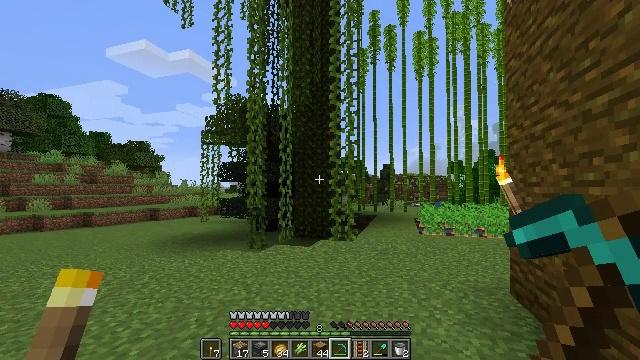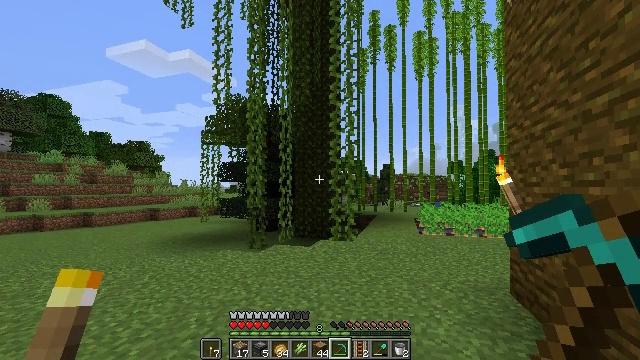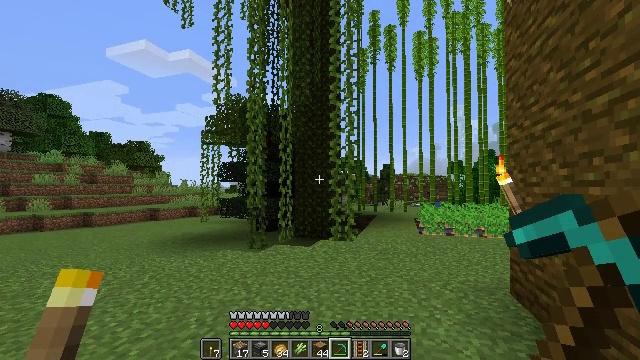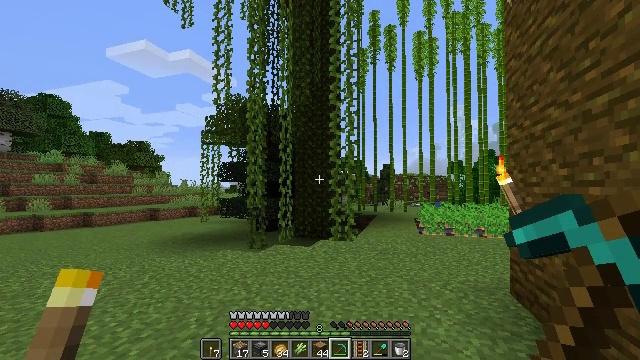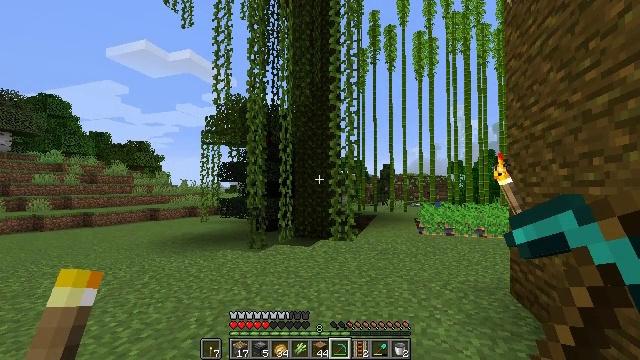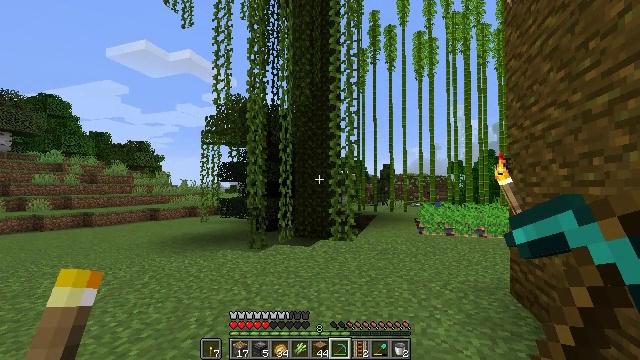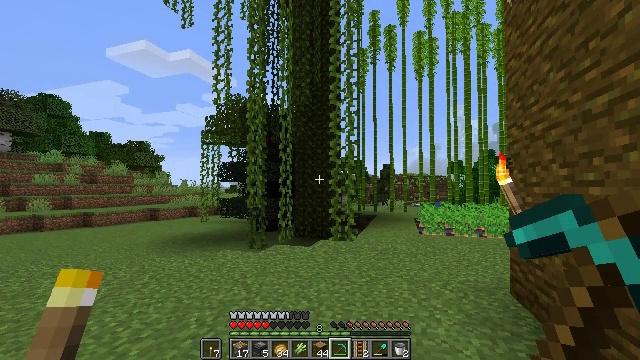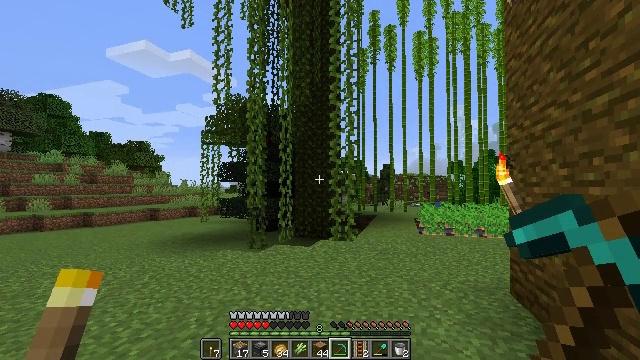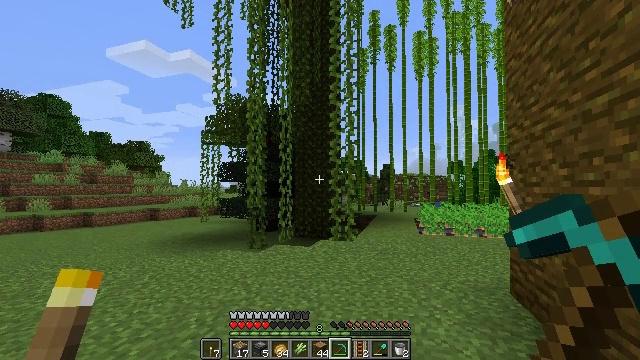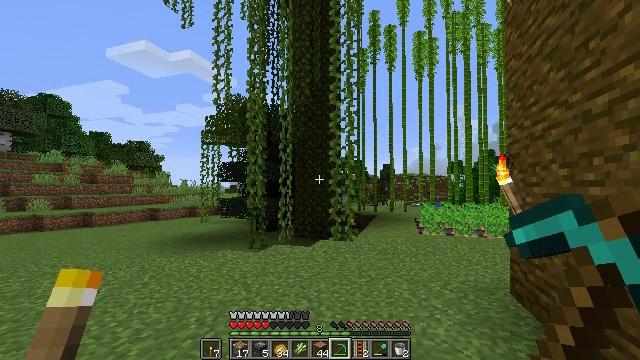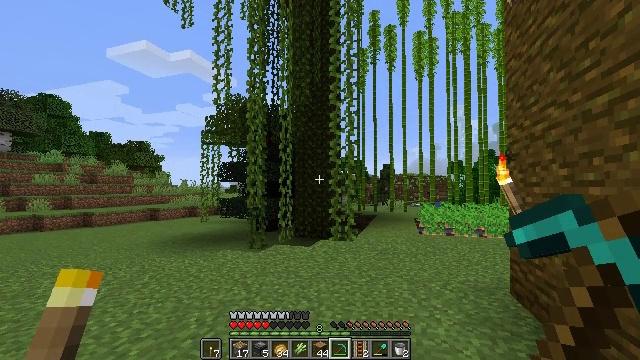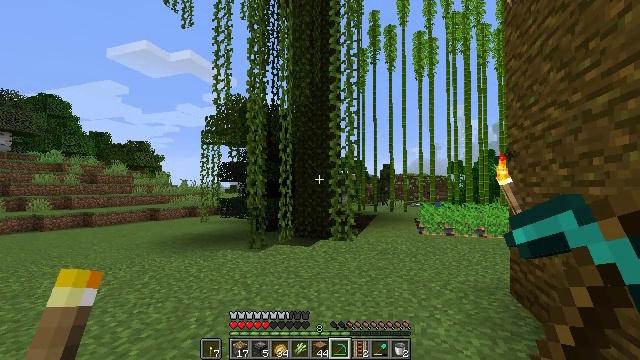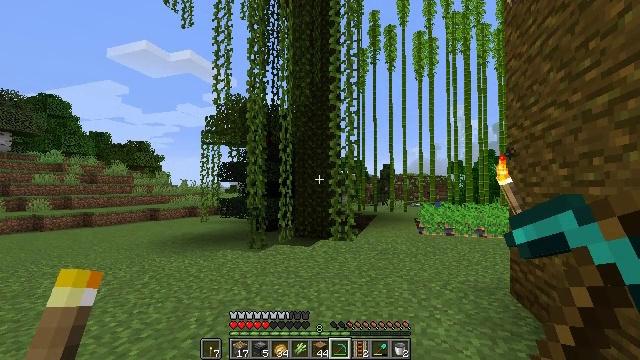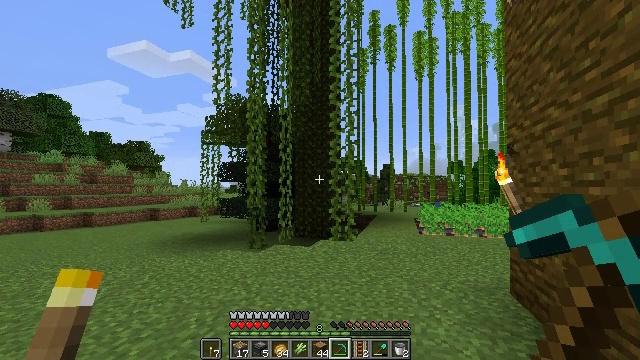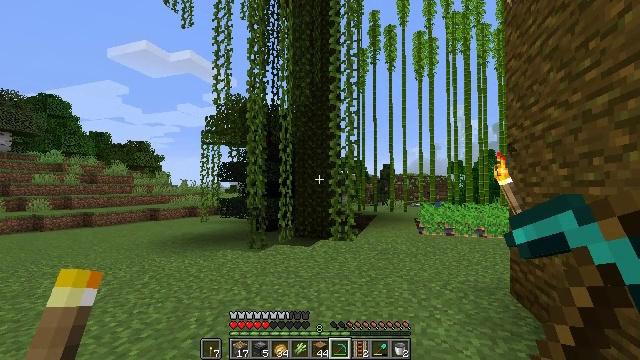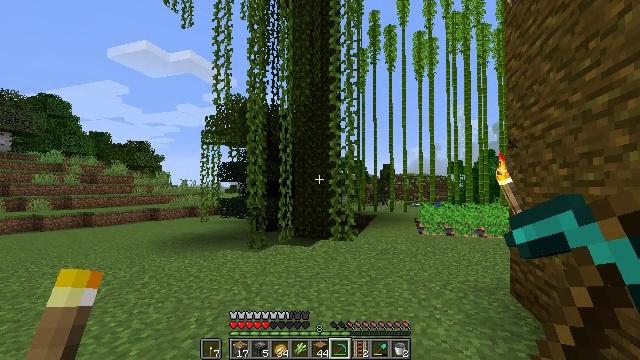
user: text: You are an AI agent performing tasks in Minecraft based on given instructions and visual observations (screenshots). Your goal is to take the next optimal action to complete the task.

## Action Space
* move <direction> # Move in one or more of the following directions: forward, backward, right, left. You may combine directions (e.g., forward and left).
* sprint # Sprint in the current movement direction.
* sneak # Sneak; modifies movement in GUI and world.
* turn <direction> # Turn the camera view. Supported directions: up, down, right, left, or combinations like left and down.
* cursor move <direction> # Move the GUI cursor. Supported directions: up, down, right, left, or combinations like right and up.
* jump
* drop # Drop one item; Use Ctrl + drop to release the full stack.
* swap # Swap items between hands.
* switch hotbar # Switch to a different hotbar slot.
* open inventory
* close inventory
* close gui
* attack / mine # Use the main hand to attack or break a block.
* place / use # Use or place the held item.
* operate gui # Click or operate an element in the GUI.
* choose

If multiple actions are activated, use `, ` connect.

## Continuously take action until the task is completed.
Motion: motion action
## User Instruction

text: Harvest tall grass for seeds.
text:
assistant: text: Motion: no_op
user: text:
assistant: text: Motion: no_op
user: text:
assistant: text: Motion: no_op
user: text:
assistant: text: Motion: no_op
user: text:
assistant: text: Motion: no_op
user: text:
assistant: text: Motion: no_op
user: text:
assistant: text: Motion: no_op
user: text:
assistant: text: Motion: no_op
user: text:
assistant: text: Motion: no_op
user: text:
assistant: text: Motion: no_op
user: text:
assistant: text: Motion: no_op
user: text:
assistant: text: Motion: no_op
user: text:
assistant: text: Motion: no_op
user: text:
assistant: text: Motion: no_op
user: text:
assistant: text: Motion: no_op
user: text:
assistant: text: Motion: no_op
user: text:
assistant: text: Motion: no_op
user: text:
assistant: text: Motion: no_op
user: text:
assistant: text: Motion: no_op
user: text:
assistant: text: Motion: no_op
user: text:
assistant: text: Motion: no_op
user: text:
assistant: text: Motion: no_op
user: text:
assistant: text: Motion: no_op
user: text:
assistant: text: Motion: no_op
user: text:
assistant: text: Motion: no_op
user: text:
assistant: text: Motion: no_op
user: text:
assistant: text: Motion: no_op
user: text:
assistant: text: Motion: no_op
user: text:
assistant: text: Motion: no_op
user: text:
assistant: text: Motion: no_op